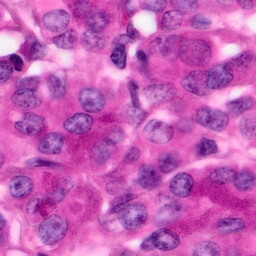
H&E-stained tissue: Pancreatic